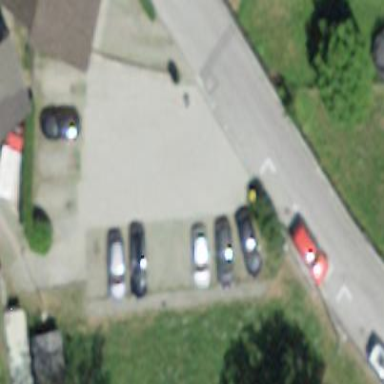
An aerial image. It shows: Parking area with grass paver surface.